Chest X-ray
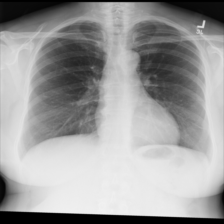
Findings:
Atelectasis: negative
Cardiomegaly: negative
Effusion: negative
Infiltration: negative
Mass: negative
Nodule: negative
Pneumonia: negative
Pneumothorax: negative
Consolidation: negative
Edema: negative
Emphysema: negative
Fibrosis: negative
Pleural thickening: negative
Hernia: negative